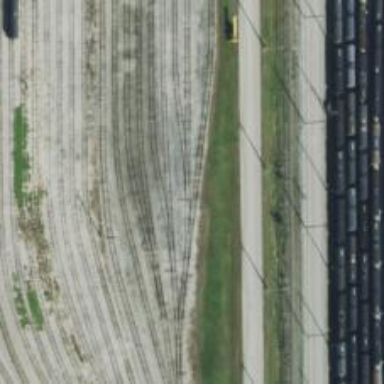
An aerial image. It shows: Railway yard.